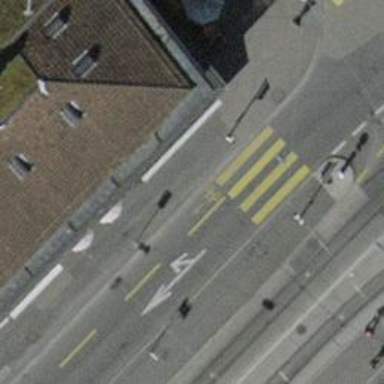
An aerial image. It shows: Kerb barrier.